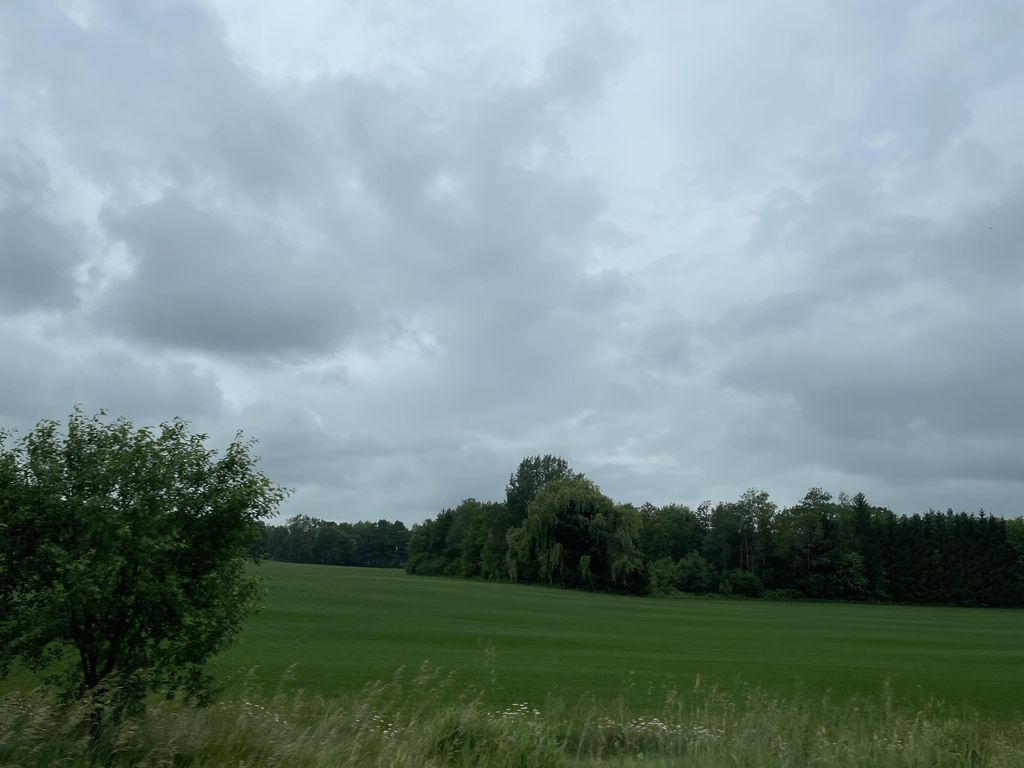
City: kitchener-waterloo